Field crop: tomato
Growth stage: 1
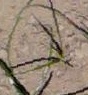
Species: cyperus